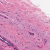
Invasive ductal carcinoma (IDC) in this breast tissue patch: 0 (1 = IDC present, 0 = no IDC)